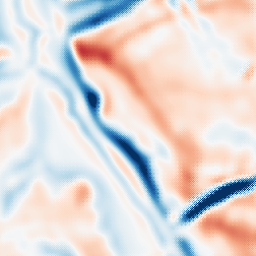
Category: multiscale
Decomposition family: dog
Decomposition parameters: sigma_low: 5
sigma_high: 5
Upsampling method: regularized
Upsampling parameters: scale: 4
lambda_reg: 0.1
Upsampling scale: 4